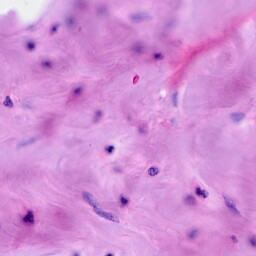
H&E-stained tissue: Breast